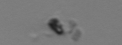
Label: detritus